Question: Our app is targeting .net4.0, code is mix of projects in vb.net and c#. This particular project is vb.net. My dev machine is windows 7x64 pro with vs 2010 sp1 and a VS2010 + Windows 8x64 VMWare machine.
In windows 7 our tablelayoutpanel shows correctly in design time and the resultant executable winforms application. However running our application in Wondows 8 we saw that the order of columns in TableLayoutPanels are mixed up.
I have attached a screenshot, now at first we just thought its something to do with the way windows 8 works and hopeed that a recompile in windows 8 would fix it. Nope! Opening the same source file in windows 8 shows as per the attached screenshot, mixed up columns. So we fixed the ordering, compiled and in windows 8 it shows up fine, but back in windows 7 we get the mixed up column orders all over again.
So fix it in either windows 7 or 8 and the other shows incorrectly?
Can anyone offer any suggestions? its not like we can email Microsoft for an answer and expect a fix any time soon.

Edit: We are really stuck with this, does have any ideas/suggestion?
Edit2: MSDN Community Support told me to raise it with connect.microsoft.com, which i have done but i dont expect it to ever be solved. So i will have to replace this user control with something else and hope i dont find other user controls with similar issues or Windows 8 support will just get shelved permanently.
Going to close this on the basis that its accepted as a bug and wont be fixed any time soon.
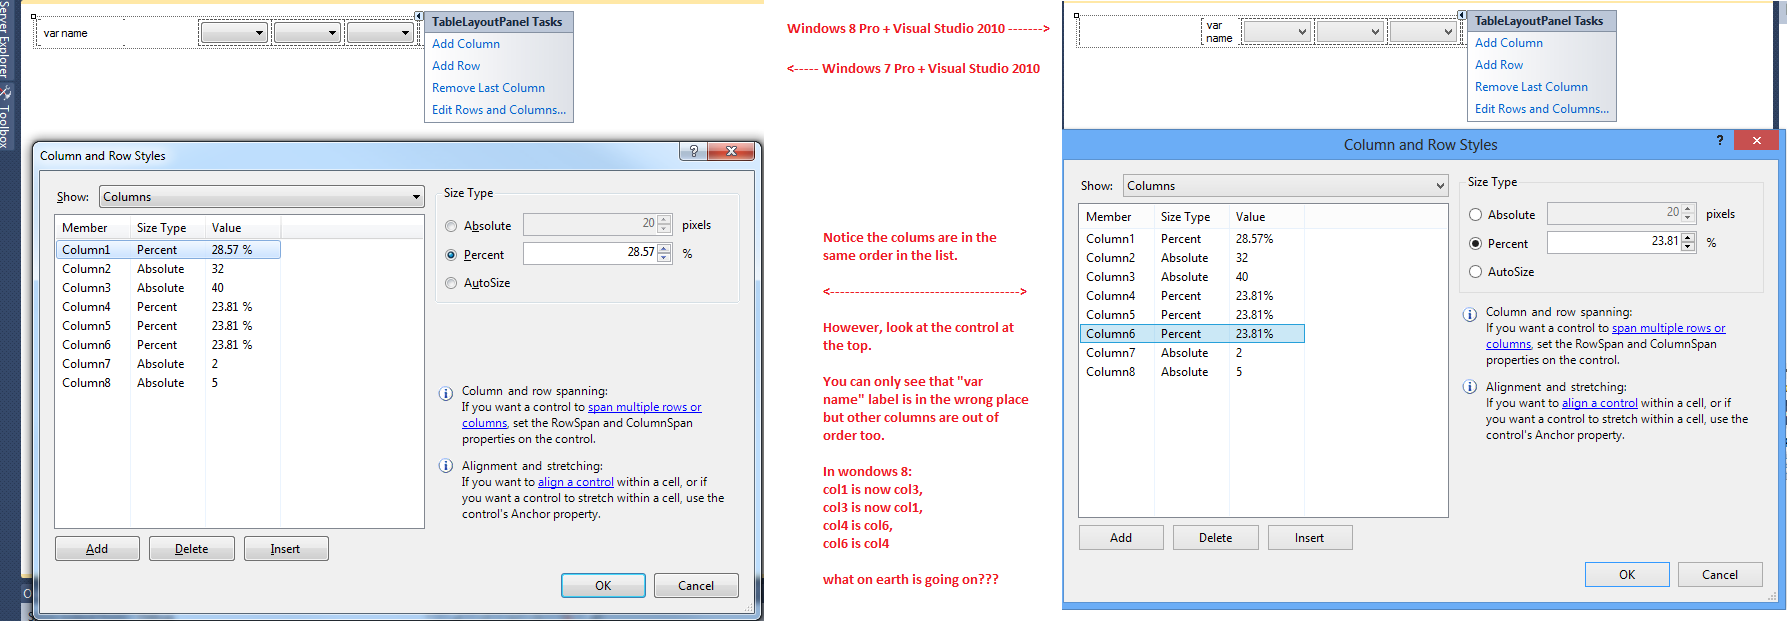
Answer: For anyone else with this issue.
I have a response from connect.microsoft, its fixed in 4.5 8th Jan 2013 patch release.
---
Posted by Microsoft on 17/01/2013 at 17:52
Thank you for your feedback. We are able to reproduce this issue and confirmed that it had been fixed in the recently release update to .Net Framework 4.5 that is available on Windows Updates starting on the 8th of January.
Many customers have found it useful to discuss issues like this in the forums (http://www.microsoft.com/communities/forums/default.mspx) where Microsoft and other members of the community can suggest workarounds. Please keep the feedback coming.
Thanks,
The Windows Forms Team